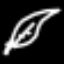
Label: leaf